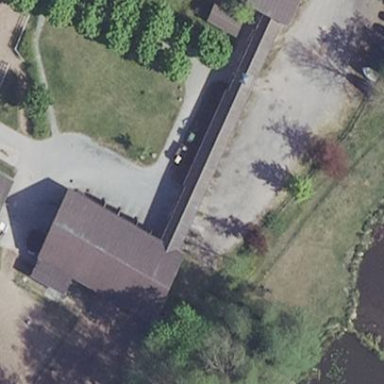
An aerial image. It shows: Shed.